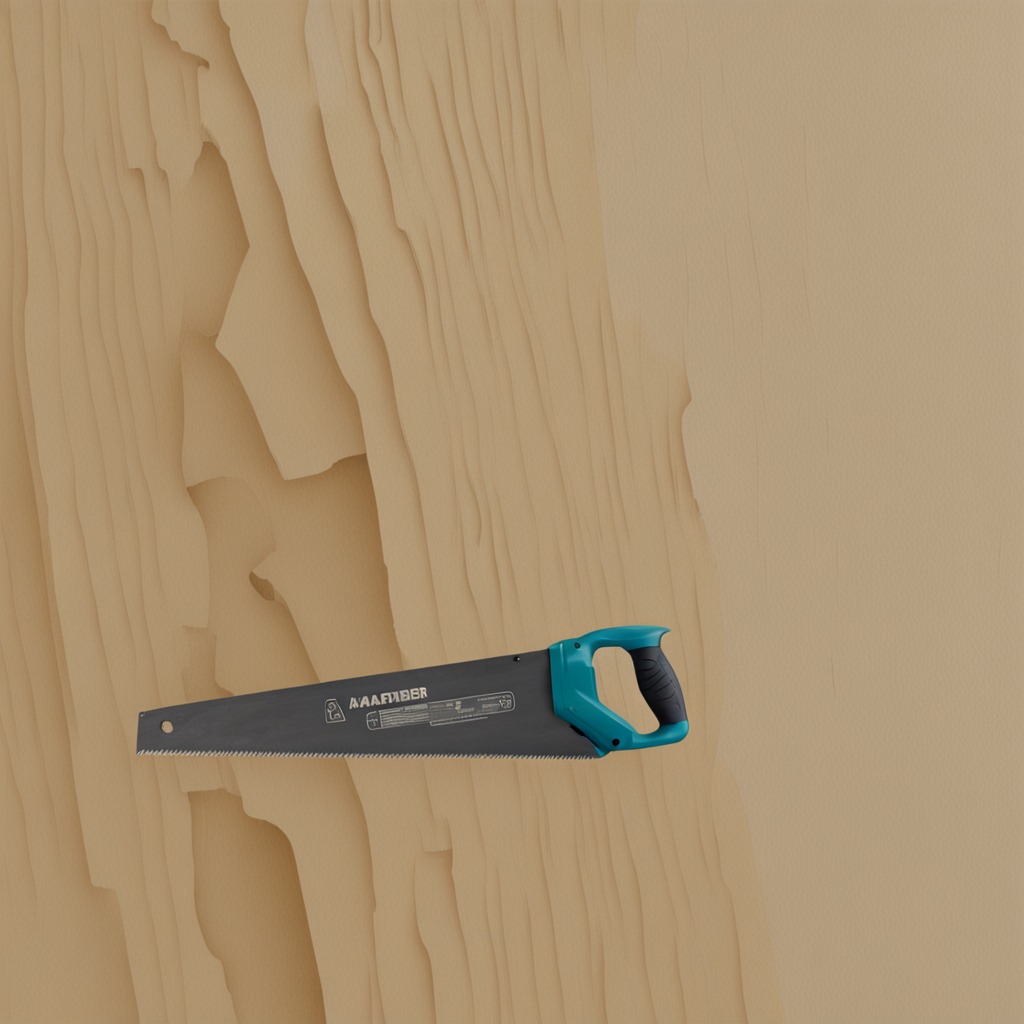
A metal saw is lying on the plywood surface in a paint workshop lit by afternoon window light.